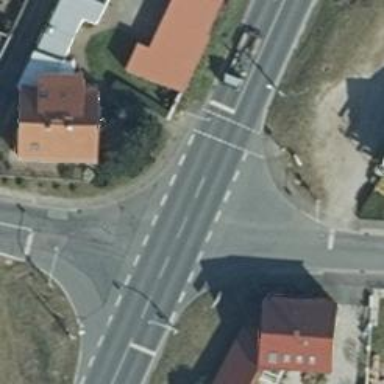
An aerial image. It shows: Road with traffic signals.